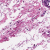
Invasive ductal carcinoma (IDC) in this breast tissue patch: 0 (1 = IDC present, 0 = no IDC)